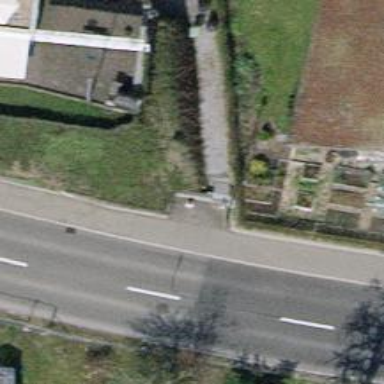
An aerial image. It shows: Concrete steps.